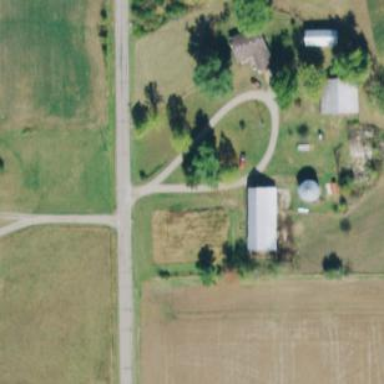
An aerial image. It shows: Driveway leading to service road.